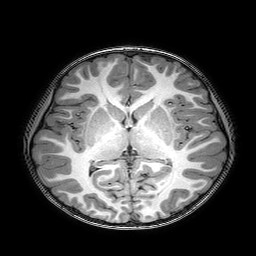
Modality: T1w
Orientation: coronal
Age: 7
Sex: male
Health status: healthy